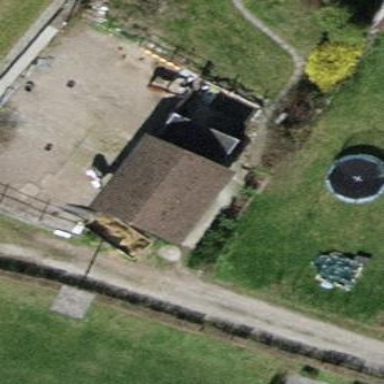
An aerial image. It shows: Shed building.